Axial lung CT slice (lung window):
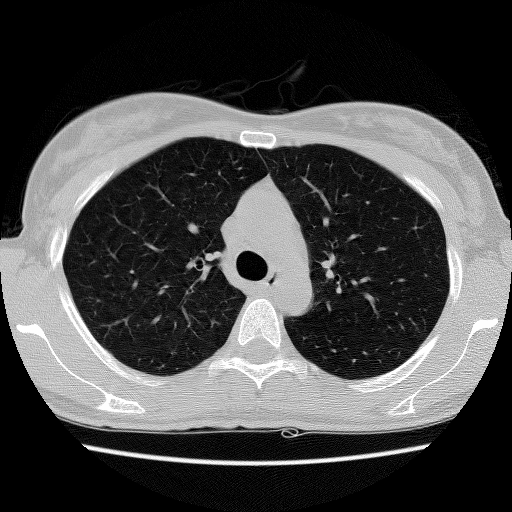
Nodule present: no